Field crop: maize
Growth stage: 2
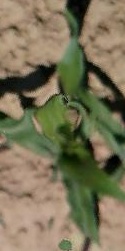
Species: maize